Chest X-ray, AP view. Patient: 9 years old, sex M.
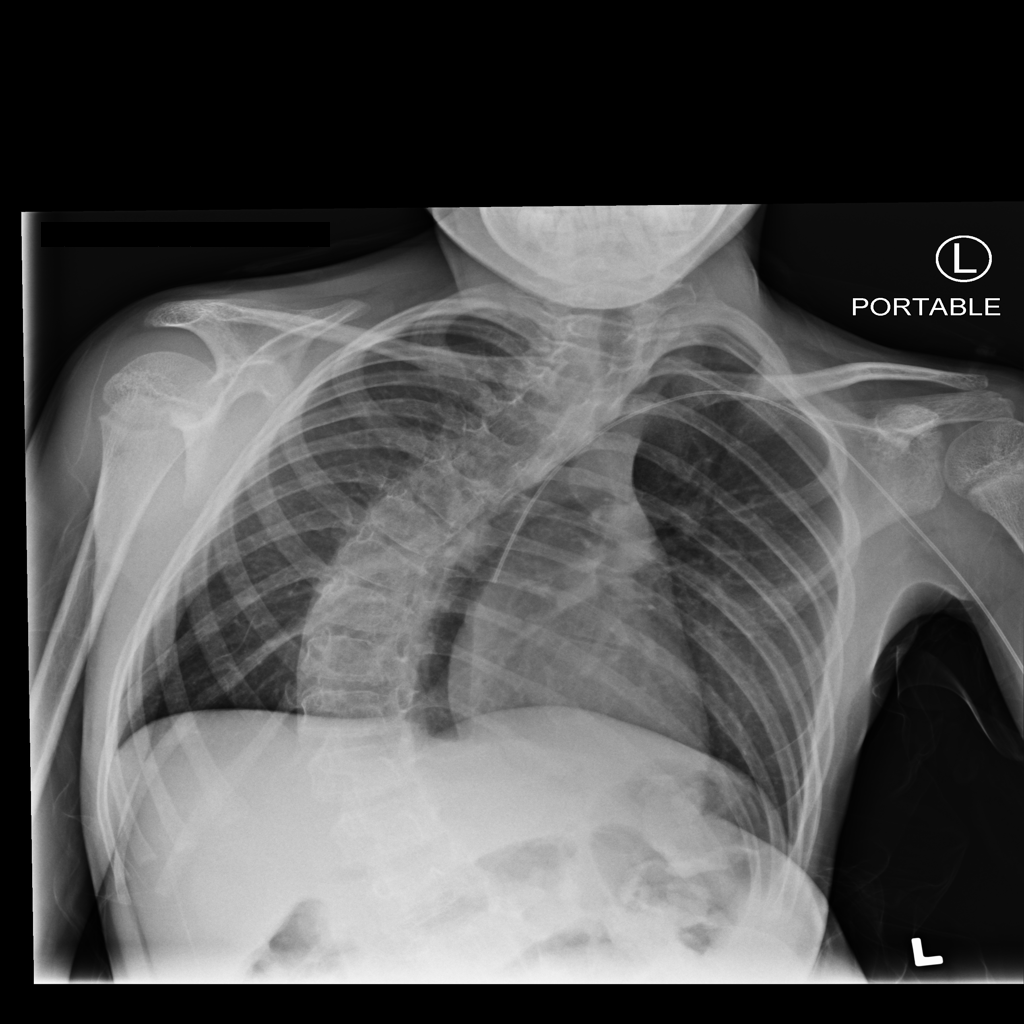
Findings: Consolidation